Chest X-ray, PA view. Patient: 59 years old, sex M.
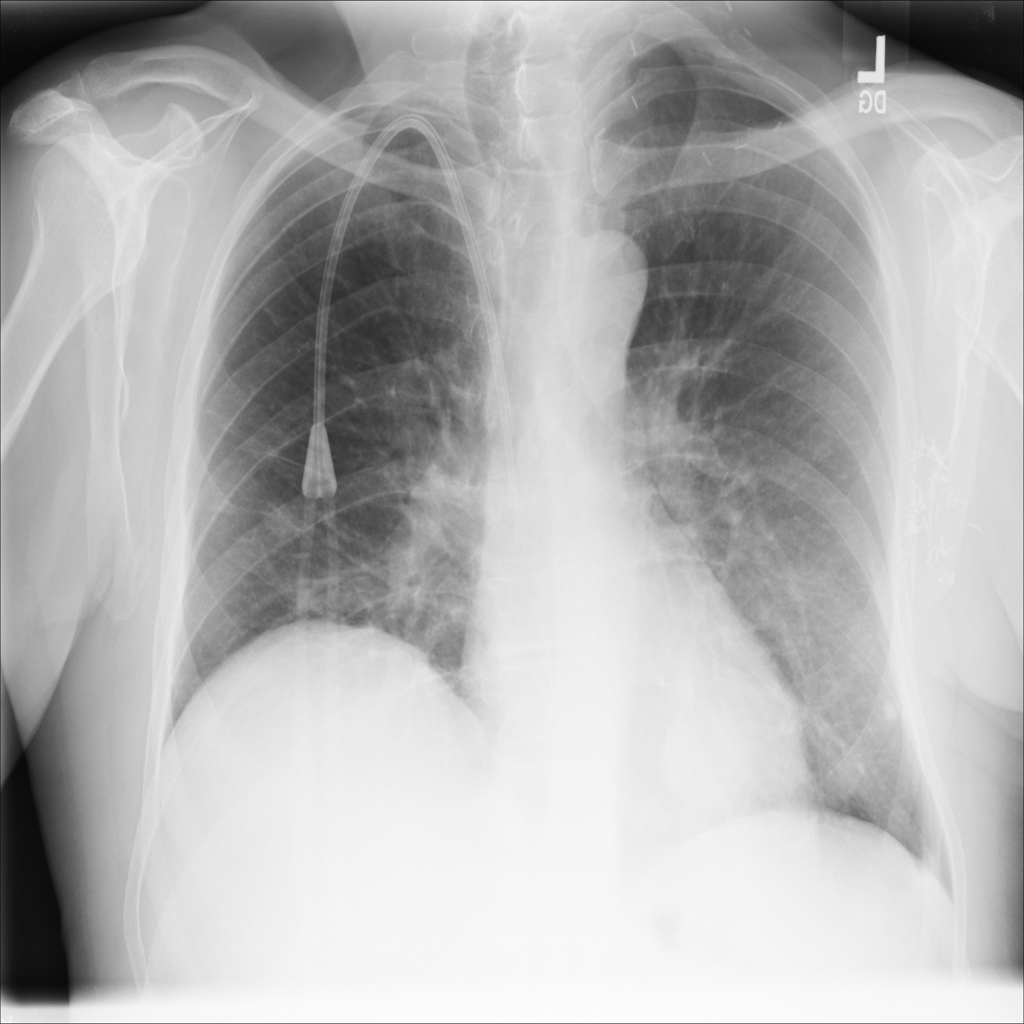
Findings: Infiltration, Mass